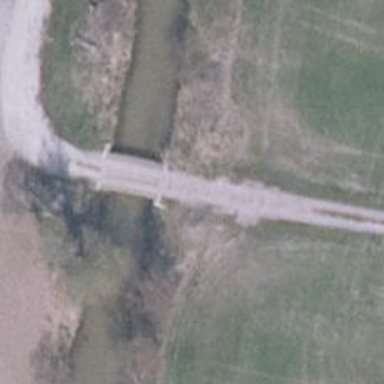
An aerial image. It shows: Sandy track on bridge with grade 3 tracktype.